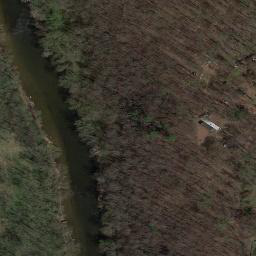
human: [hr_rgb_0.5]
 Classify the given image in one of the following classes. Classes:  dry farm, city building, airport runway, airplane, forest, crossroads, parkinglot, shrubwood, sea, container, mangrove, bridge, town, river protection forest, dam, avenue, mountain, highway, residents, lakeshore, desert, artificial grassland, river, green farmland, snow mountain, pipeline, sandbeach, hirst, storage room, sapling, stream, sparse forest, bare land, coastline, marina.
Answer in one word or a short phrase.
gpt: river